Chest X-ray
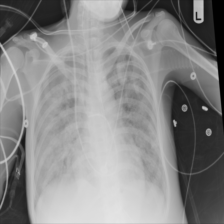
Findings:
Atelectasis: negative
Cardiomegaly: negative
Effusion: negative
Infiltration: negative
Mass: negative
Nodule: negative
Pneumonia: negative
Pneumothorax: negative
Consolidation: negative
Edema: negative
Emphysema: negative
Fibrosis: negative
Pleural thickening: negative
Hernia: negative